Field crop: tomato
Growth stage: 2
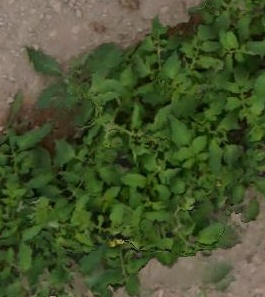
Species: tomato